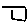
Label: square